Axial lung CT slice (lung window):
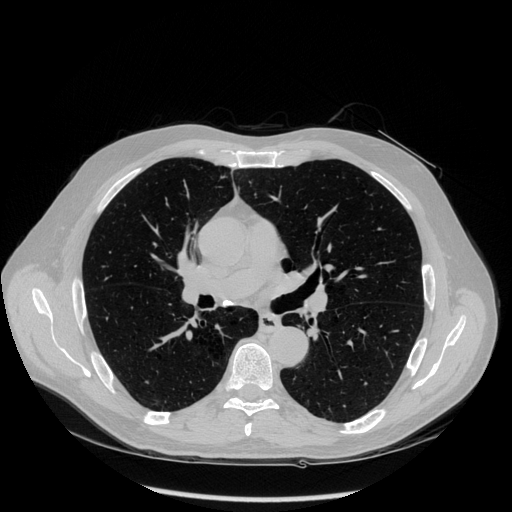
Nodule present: no